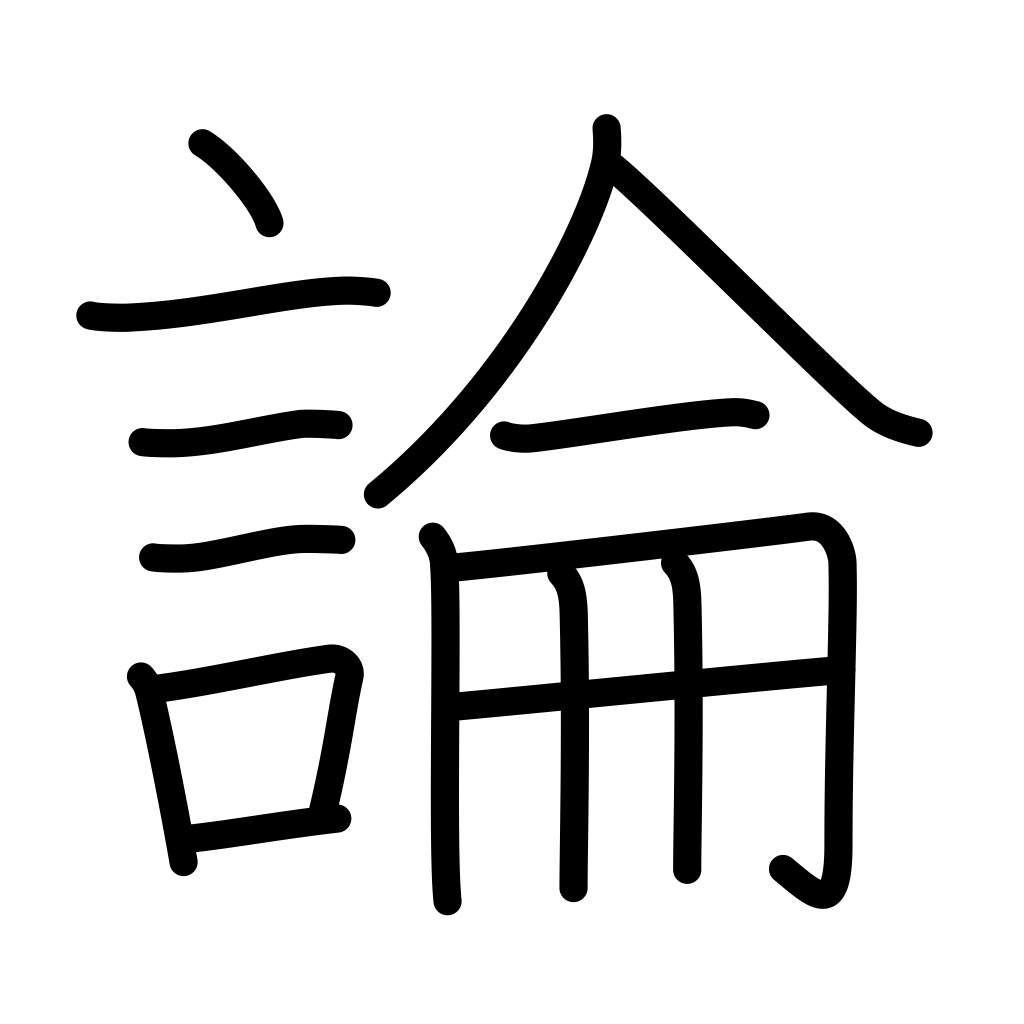
Meaning: argument, discourse